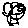
Label: tree